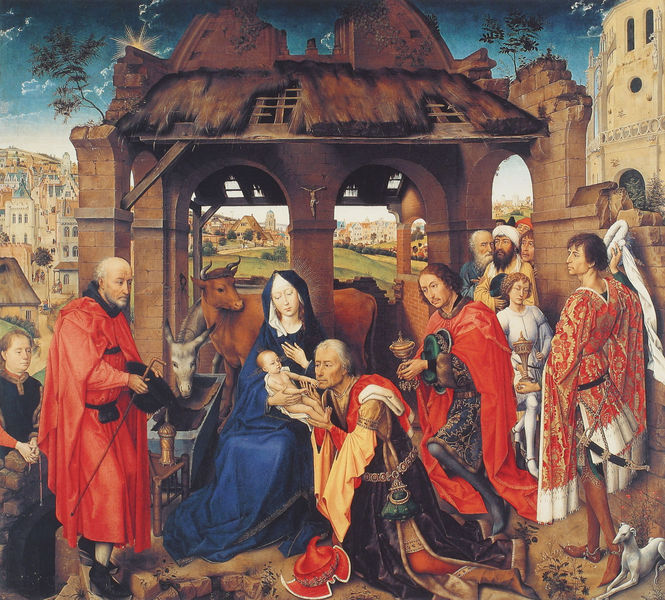
Titel: Triptychon mit der Anbetung der Hl. Drei Könige
Künstler: Rogier van Weyden
Institution: München, Alte Pinakothek
Schlagwörter: gelb, stadt, frau, dach, gürtel, hund, tier, häuser, gold, kelch, mantel, kind, mutter, esel, turm, gehstock, stab, rind, baby, eingang, ruine, schaf, strohdach, stern, beutel, löcher, christus, jesus, windhund, stall, kruzifix, könige, maria, anbetung, christ, ochse, zeige, purpur, josef, ruinös, geburt, weihnachten, marie, vierge, heilige familie, geschenke, animaux, drei könige, heilige drei könige, chair, woman, nativité, people, air, painting, stqall, rois mages, noël, crèche, clock, craddle, cow, dunkey, k∆≈zvzdv, wtf, loft, here, balachin, talpor